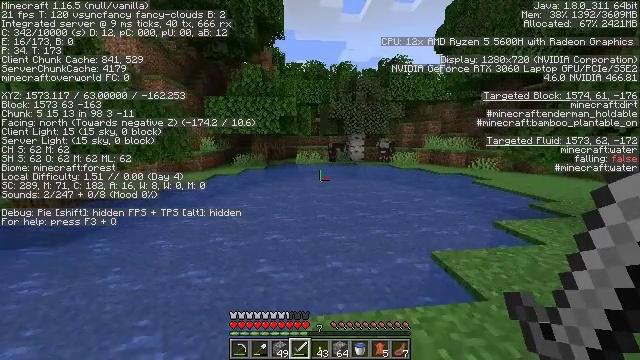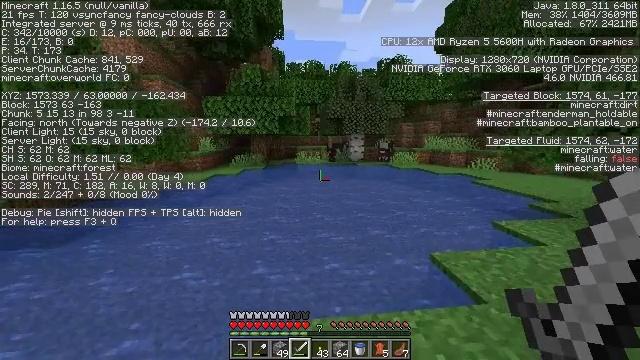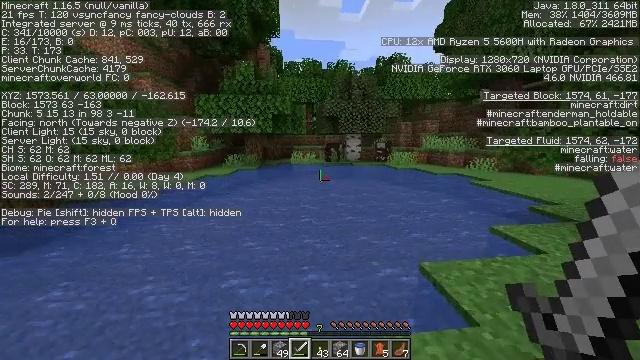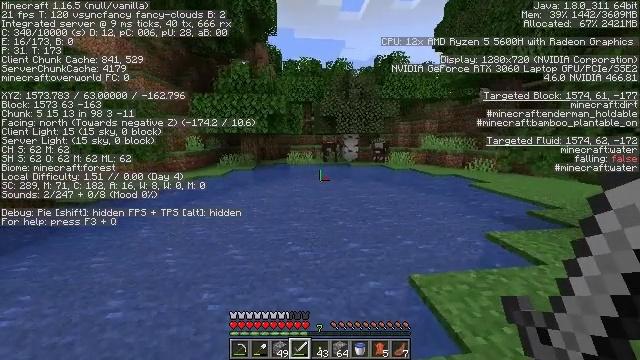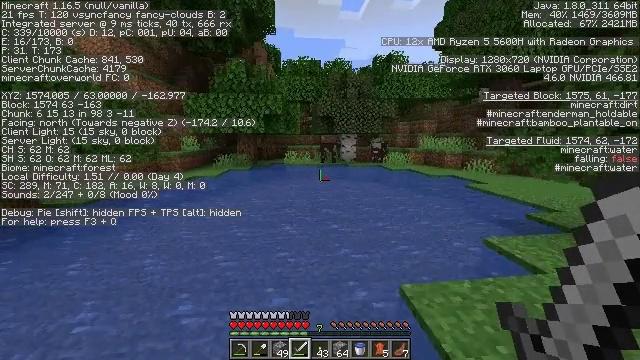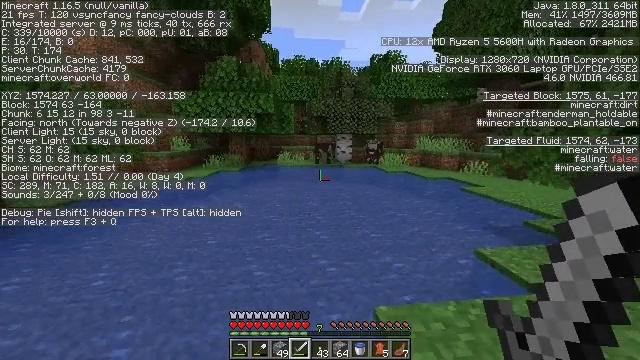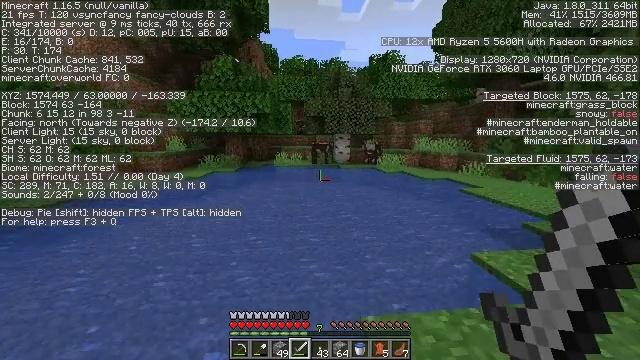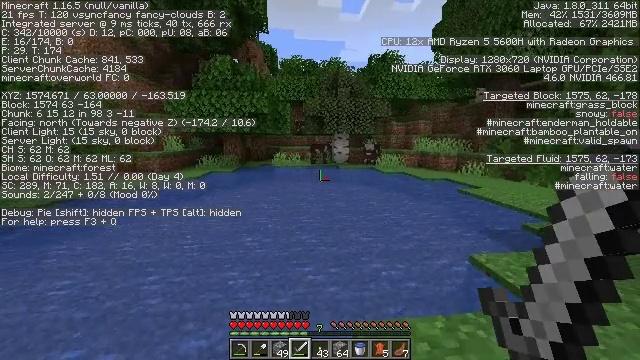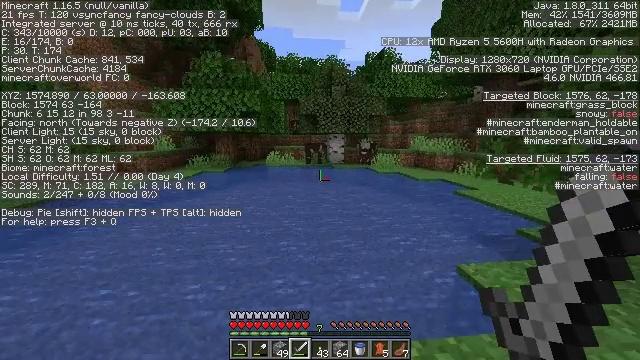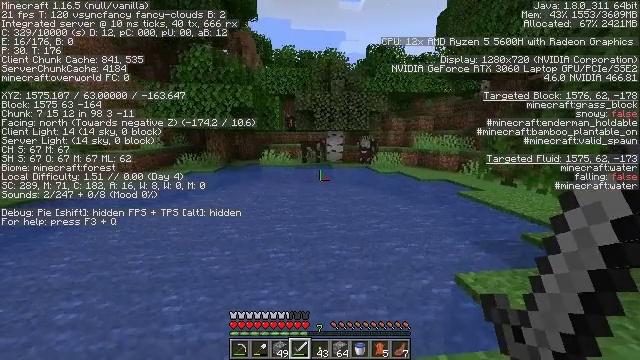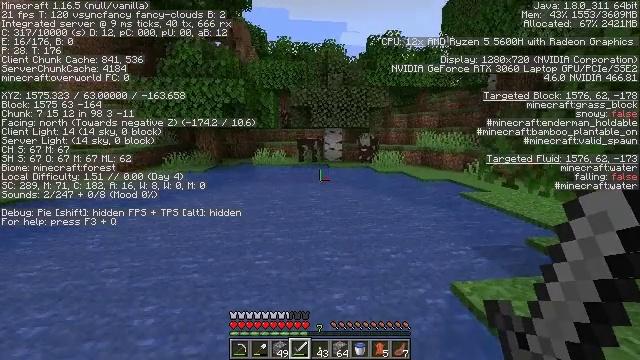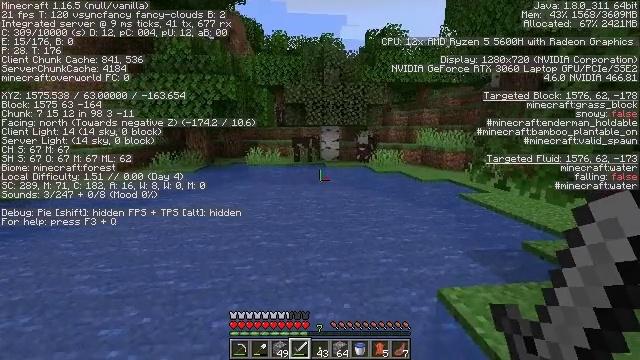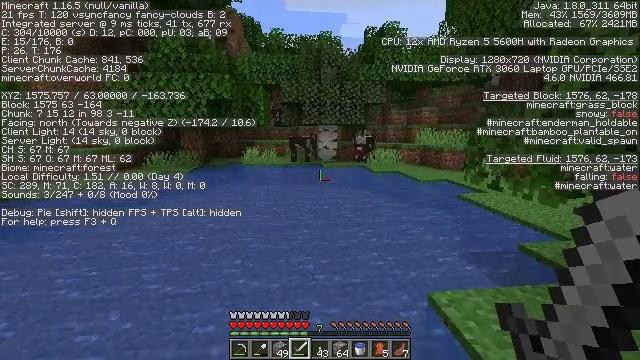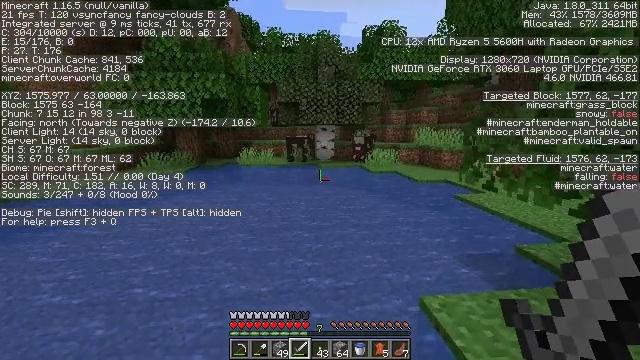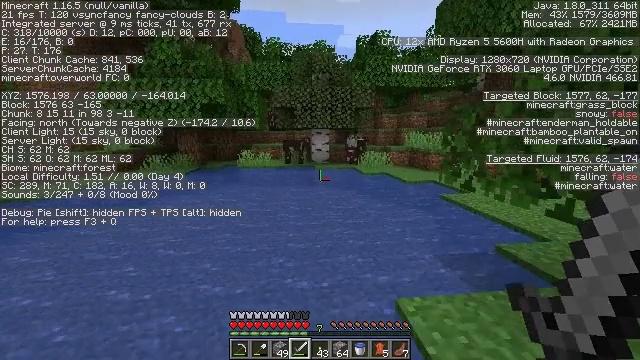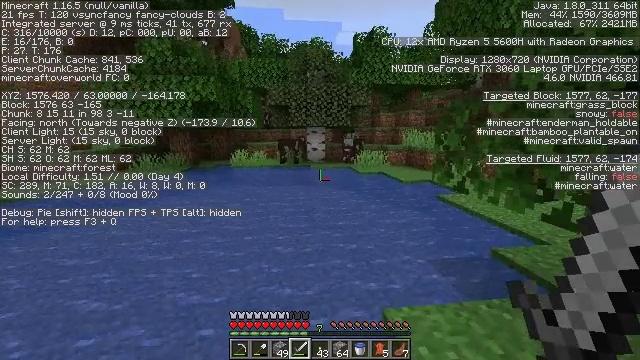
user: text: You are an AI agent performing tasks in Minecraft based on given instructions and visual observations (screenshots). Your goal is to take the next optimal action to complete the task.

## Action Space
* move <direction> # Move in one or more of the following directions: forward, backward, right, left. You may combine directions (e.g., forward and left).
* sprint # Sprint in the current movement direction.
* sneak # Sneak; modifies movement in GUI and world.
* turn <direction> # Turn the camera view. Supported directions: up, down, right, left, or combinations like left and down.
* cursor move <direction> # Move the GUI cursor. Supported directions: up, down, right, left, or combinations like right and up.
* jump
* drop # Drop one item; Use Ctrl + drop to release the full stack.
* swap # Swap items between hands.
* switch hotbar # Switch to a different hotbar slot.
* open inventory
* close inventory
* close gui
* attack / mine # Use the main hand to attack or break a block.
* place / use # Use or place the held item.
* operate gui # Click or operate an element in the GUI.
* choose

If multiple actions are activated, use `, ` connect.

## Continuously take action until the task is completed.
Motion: motion action
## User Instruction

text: Drop a peony.
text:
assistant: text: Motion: move forward and move right, sprint
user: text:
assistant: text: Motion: move forward and move right, sprint
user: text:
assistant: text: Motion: move forward and move right, sprint
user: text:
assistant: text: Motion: move forward and move right, sprint
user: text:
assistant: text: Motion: move forward and move right, sprint
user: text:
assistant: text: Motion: move forward and move right, sprint
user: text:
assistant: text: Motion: move forward and move right, sprint
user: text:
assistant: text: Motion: move right, sprint
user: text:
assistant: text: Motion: move right, sprint
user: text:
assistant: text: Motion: move right, sprint
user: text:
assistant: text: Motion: move right, sprint
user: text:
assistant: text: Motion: move forward and move right, sprint
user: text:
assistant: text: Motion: move forward and move right, sprint
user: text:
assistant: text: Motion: move forward and move right, sprint
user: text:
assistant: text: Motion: move forward and move right, sprint
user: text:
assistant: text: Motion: move forward and move right, sprint, turn right
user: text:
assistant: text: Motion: move forward and move right, sprint, turn right
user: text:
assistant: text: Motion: move forward and move right, sprint, turn right
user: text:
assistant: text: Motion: move forward and move right, sprint, turn right
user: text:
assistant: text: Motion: move forward and move right, sprint
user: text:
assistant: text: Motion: move forward and move right, sprint
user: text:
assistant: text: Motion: move forward and move right, sprint
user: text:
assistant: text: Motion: move forward and move right, sprint
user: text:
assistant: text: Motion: move forward and move right, sprint
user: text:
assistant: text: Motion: move forward and move right, sprint
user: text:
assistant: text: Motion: move forward and move right, sprint
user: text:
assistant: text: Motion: move forward and move right, sprint
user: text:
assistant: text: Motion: move forward and move right, sprint
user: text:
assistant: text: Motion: move forward and move right, sprint
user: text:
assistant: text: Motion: move forward, sprint